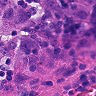
Metastatic tissue present: yes